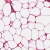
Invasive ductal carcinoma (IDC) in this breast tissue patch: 0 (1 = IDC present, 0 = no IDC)